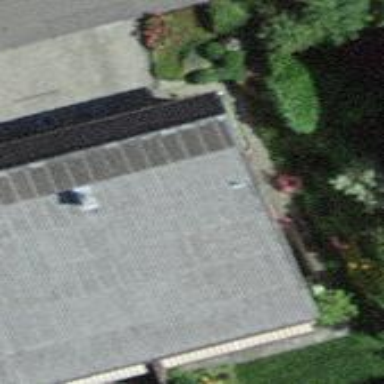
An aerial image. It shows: Terrace building.